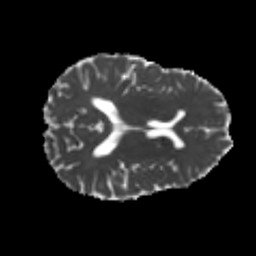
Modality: MD
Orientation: axial
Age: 25
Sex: male
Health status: healthy
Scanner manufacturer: philips
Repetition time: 7.386 s
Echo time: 0.08599 s